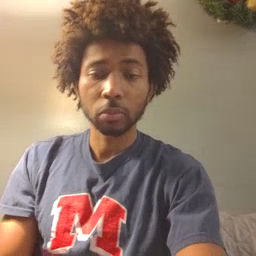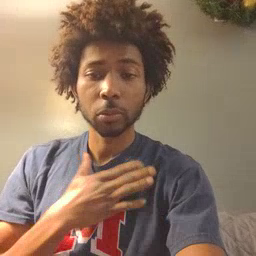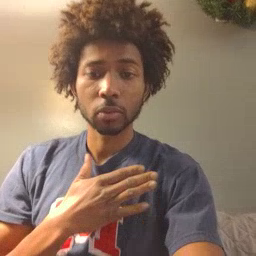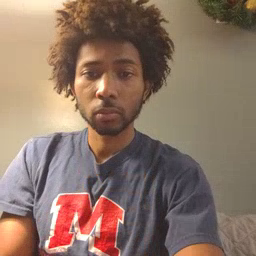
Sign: minemy